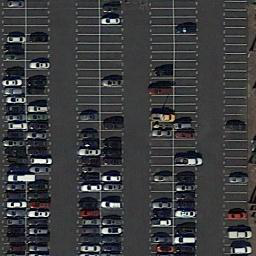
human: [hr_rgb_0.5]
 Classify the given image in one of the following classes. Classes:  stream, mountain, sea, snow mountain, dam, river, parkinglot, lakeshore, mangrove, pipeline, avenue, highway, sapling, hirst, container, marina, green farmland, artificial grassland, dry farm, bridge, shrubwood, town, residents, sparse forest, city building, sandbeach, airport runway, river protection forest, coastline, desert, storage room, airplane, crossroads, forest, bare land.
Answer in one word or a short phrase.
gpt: parkinglot